Question: I am having the following problem: I am saving 16-bit tiff images with a microscope and I need to analyze them. I want to do that with numpy and matplotlib, but when I want to do something as simple as plotting the image in green (I will later need to superpose other images), it fails.
Here is an example when I try to plot the image either as a RGB array, or with the default 'jet' colormap.
'''
import numpy as np
import matplotlib.pyplot as plt
import cv2
imageName = 'image.tif'
# image as luminance
img1 = cv2.imread(imageName,-1)
# image as RGB array
shape = (img1.shape[0], img1.shape[1], 3)
img2 = np.zeros(shape,dtype='uint16')
img2[...,1] += img1
fig = plt.figure(figsize=(20,8))
ax1 = fig.add_subplot(1,2,1)
ax2 = fig.add_subplot(1,2,2)
im1 = ax1.imshow(img1,interpolation='none')
im2 = ax2.imshow(img2,interpolation='none')
fig.show()
'''
Which to me yields the following figure:
I am sorry if the question is too basic, but I have no idea why the right plot is showing this artifacts. I would like to get with the green scale, something like how the figure looks (imageJ also yields somthing similar to the left plot).
Thank you very much for your collaboration.
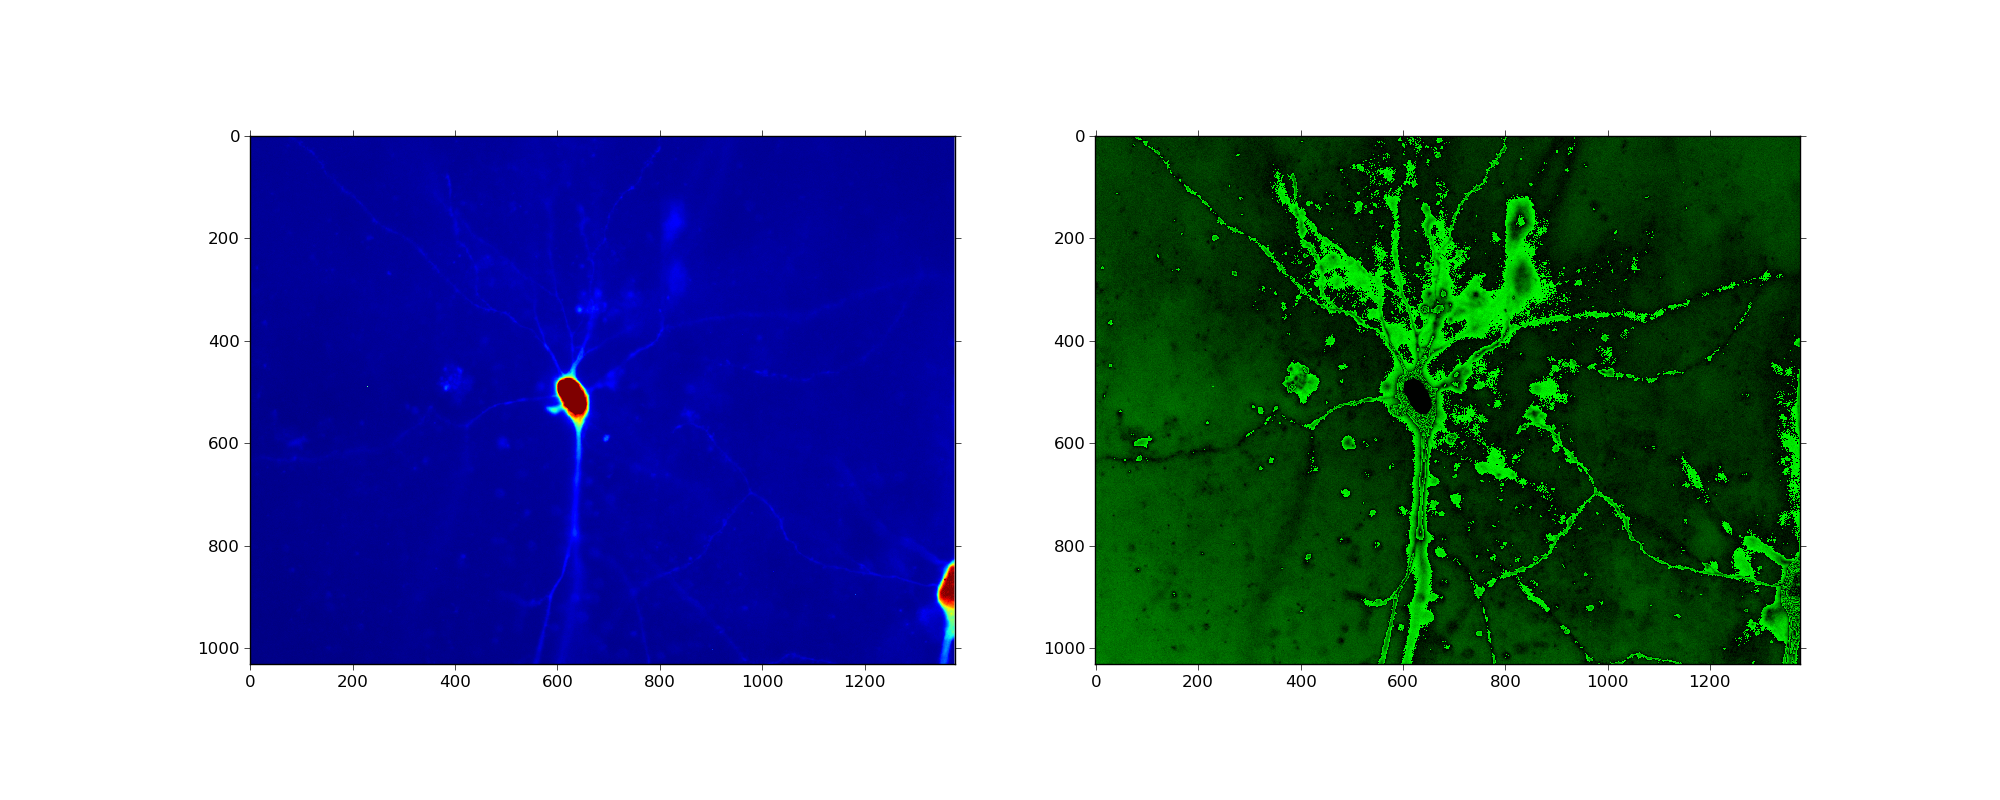
Answer: I find the right plot much more artistic...
'matplotlib' is rather complicated when it comes to interpreting images. It goes roughly as follows:
- if the image is a NxM array of any type, it is interpreted through the colormap (autoscale, if not indicated otherwise). (In principle, if the array is a 'float' array scaled to 0..1, it should be interpreted as a grayscale image. This is what the documentation says, but in practice this does not happen.)- if the image is a NxMx3 'float' array, the RGB components are interpreted as RGB components between 0..1. If the values are outside of this range, they are taken with positive modulo 1, i.e. 1.2 -> 0.2, -1.7 -> 0.3, etc.- if the image is a NxMx3 'uint8' array, it is interpreted as a standard image (0..255 components)- if the image is NxMx4, the interpretation is as above, but the fourth component is the opacity (alpha)
So, if you give 'matplotlib' a NxMx3 array of integers other than 'uint8' or 'float', the results are not defined. However, by looking at the source code, the odd behavour can be understood:
'''
if A.dtype != np.uint8:
A = (255*A).astype(np.uint8)
'''
where 'A' is the image array. So, if you give it 'uint16' values 0, 1, 2, 3, 4..., you get 0, 255, 254, 253, ... Yes, it will look very odd. (IMHO, the interpretation could be a bit more intuitive, but this is how it is done.)
---
In this case the easiest solution is to divide the array by 65535., and then the image should be as expected. Also, if your original image is truly linear, then you'll need to make the reverse gamma correction:
'''
img1_corr = (img1 / 65535.)**(1/2.2)
'''
Otherwise your middle tones will be too dark.